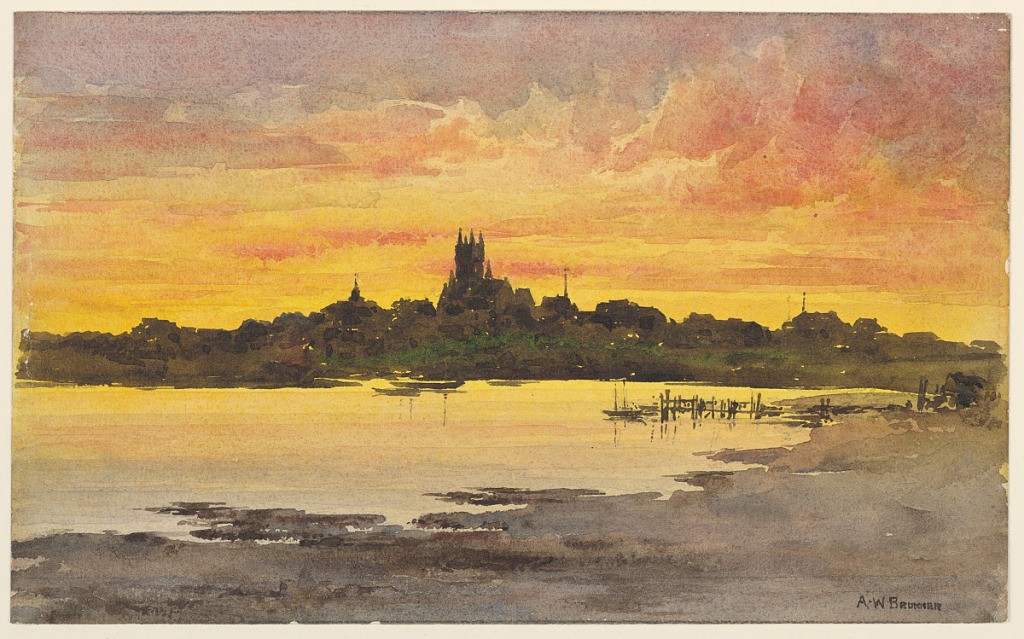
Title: Sunset, Nantucket
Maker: Arnold William Brunner, American, 1857–1925
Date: ca. 1890
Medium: Brush and watercolor on grey-green paper
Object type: Drawing
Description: The shore-line in the background, with the buildings of the town shown in silhouette against the warm reds and yellows of the sky at sunset.